Question: I'm designing a web page for old browsers that don't support '<video>'. Here is my code:
'''
<html>
<meta charset="utf-8">
<meta name="viewport" content="width=device-width,initial-scale=1,maximum-scale=1,user-scalable=no"/>
<head></head>
<body>
<div id="embedOnly">
<embed src="http://www.w3school.com.cn/i/movie.mp4" />
</div>
<div id="objectOnly">
<object data="http://www.w3school.com.cn/i/movie.mp4"></object>
</div>
<div id="embedInObject">
<object data="http://www.w3school.com.cn/i/movie.mp4">
<embed src="http://www.w3school.com.cn/i/movie.mp4">
</object>
</div>
</body>
</html>
'''
It works perfectly in Chrome. But when I test with Firefox, it asks me to install 'QuickTime 7'. After I install 'QuickTime 7', Chrome suddenly can't play any video in the three tags. See the following pic.

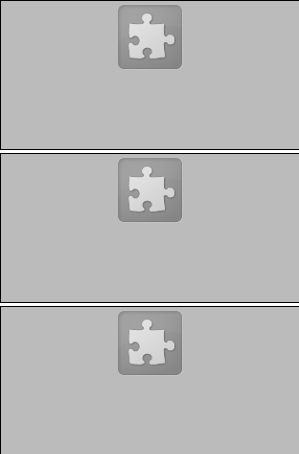
Answer: I would recommend using a Flash fallback rather than a QuickTime fallback (Flash has a better adoption rate on old browsers).
You can find an example <URL>
If you need an open source flash player have a look at Strobe from <URL>.
For your issue with QuickTime it is probably some settings in Chrome, either try to troubleshoot your plugin settings or simply uninstall QuickTime 7 from your PC.
Tell us if it works for you.